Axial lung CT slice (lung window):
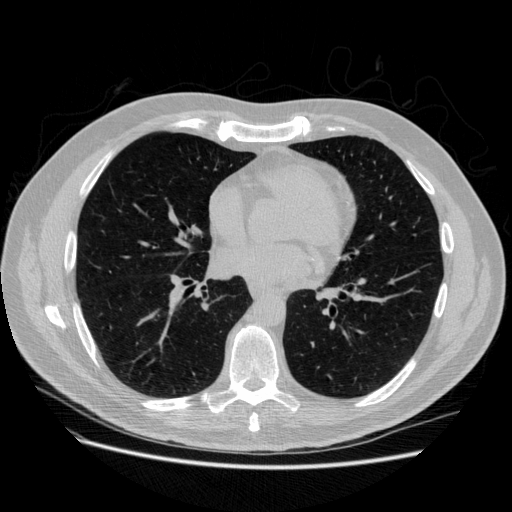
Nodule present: no